Question: I'm trying to get some details about the current systems Domain.
I've been able to find the Name, DomainMode and ForstMode by using the following code:
'''
System.DirectoryServices.ActiveDirectory.Domain domain = System.DirectoryServices.ActiveDirectory.Domain.GetCurrentDomain();
Console.WriteLine("Domain: " + domain.Name);
Console.WriteLine("Domain Mode: " + domain.DomainMode);
Console.WriteLine("Forest Mode: " + domain.Forest.ForestMode);
'''
However, I cannot seem to figure out how to get the domains description. Screenshot of what I am looking for:

Any suggestions on how I can go about getting this? I don't see any attributes on the 'Domain' object that seems to represent it.
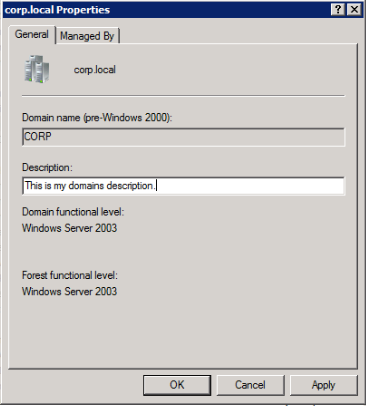
Answer: Figured it out. Along with the description I was also able to get the SID using the following code:
'''
using (System.DirectoryServices.ActiveDirectory.Domain domain = System.DirectoryServices.ActiveDirectory.Domain.GetCurrentDomain())
{
using (DirectoryEntry directoryEntry = domain.GetDirectoryEntry())
{
Console.WriteLine("Domain: " + domain.Name);
Console.WriteLine("Domain Mode: " + domain.DomainMode);
Console.WriteLine("Forest Mode: " + domain.Forest.ForestMode);
var sidInBytes = directoryEntry.Properties["objectSID"].Value as byte[];
var sid = new SecurityIdentifier(sidInBytes, 0);
Console.WriteLine("Domain SID: " + sid.ToString());
Console.WriteLine("Description: " + directoryEntry.Properties["description"].Value as string);
}
}
'''